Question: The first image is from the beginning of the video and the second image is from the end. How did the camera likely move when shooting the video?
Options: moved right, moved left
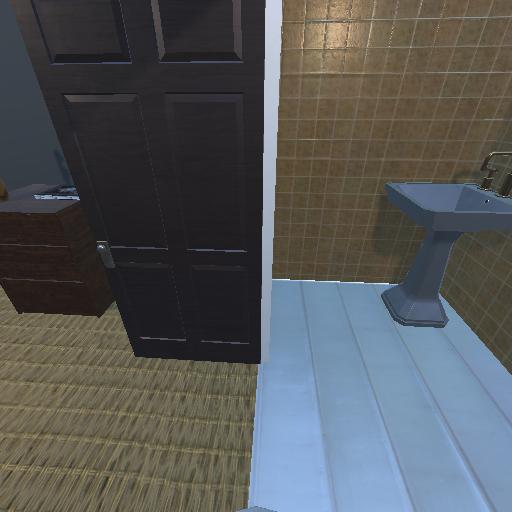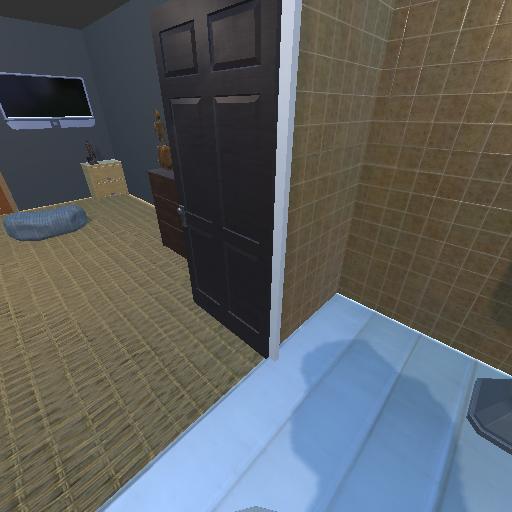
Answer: moved right